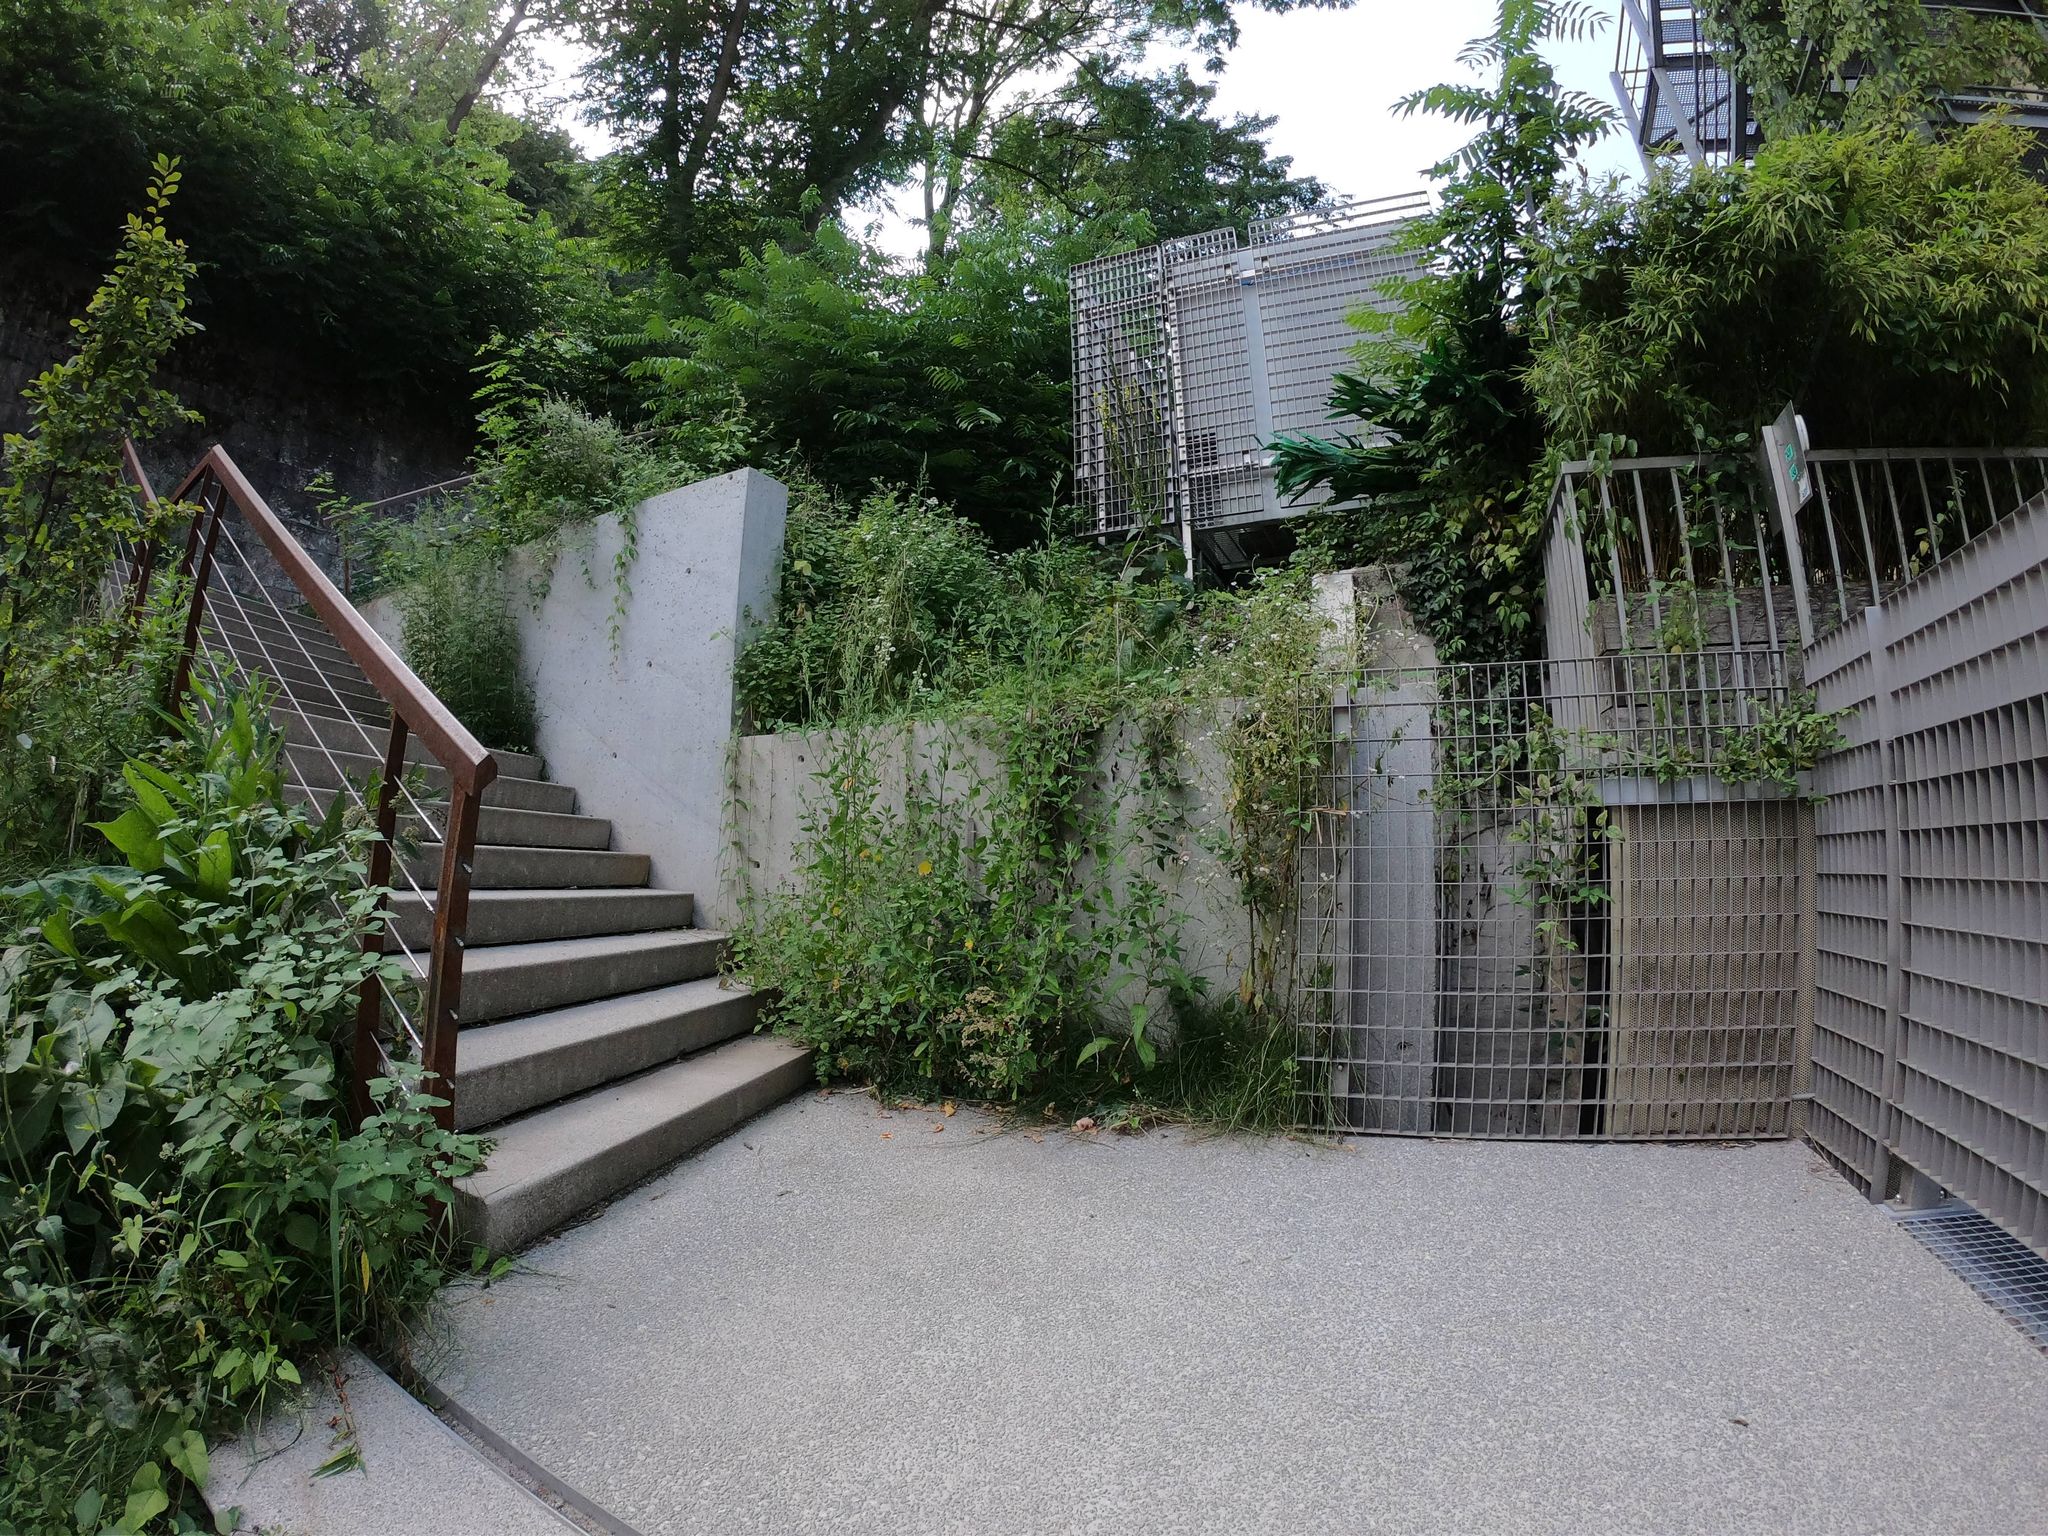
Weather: clear
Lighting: day
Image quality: good
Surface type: walking surface
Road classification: elevator
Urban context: urban centre
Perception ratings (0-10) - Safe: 4.64, Lively: 2.58, Beautiful: 6.37, Boring: 5.02, Depressing: 4, Wealthy: 4.04